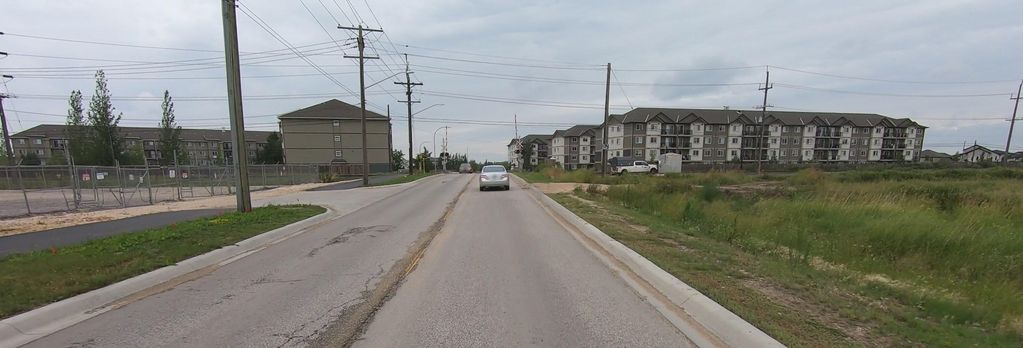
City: winnipeg